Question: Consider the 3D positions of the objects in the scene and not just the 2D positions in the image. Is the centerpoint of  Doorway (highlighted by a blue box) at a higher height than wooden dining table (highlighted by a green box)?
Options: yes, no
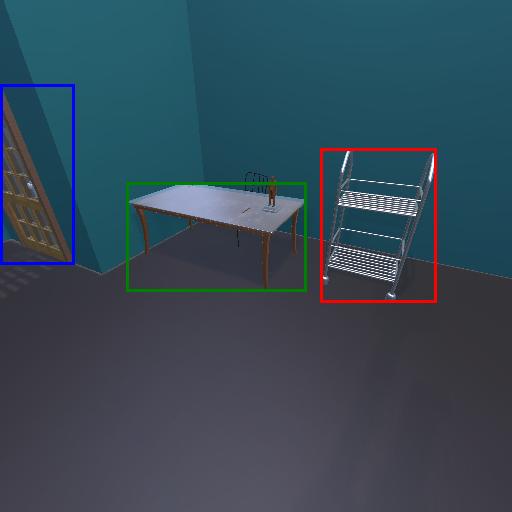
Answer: yes